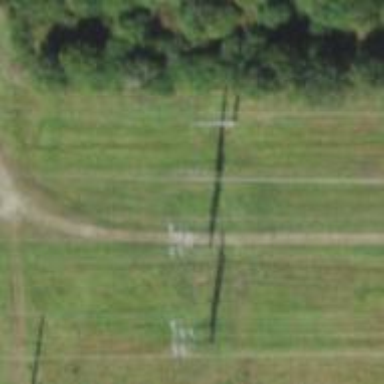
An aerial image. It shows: Power pole.